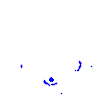
Particle: kaon